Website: lowes
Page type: delivery-shipping
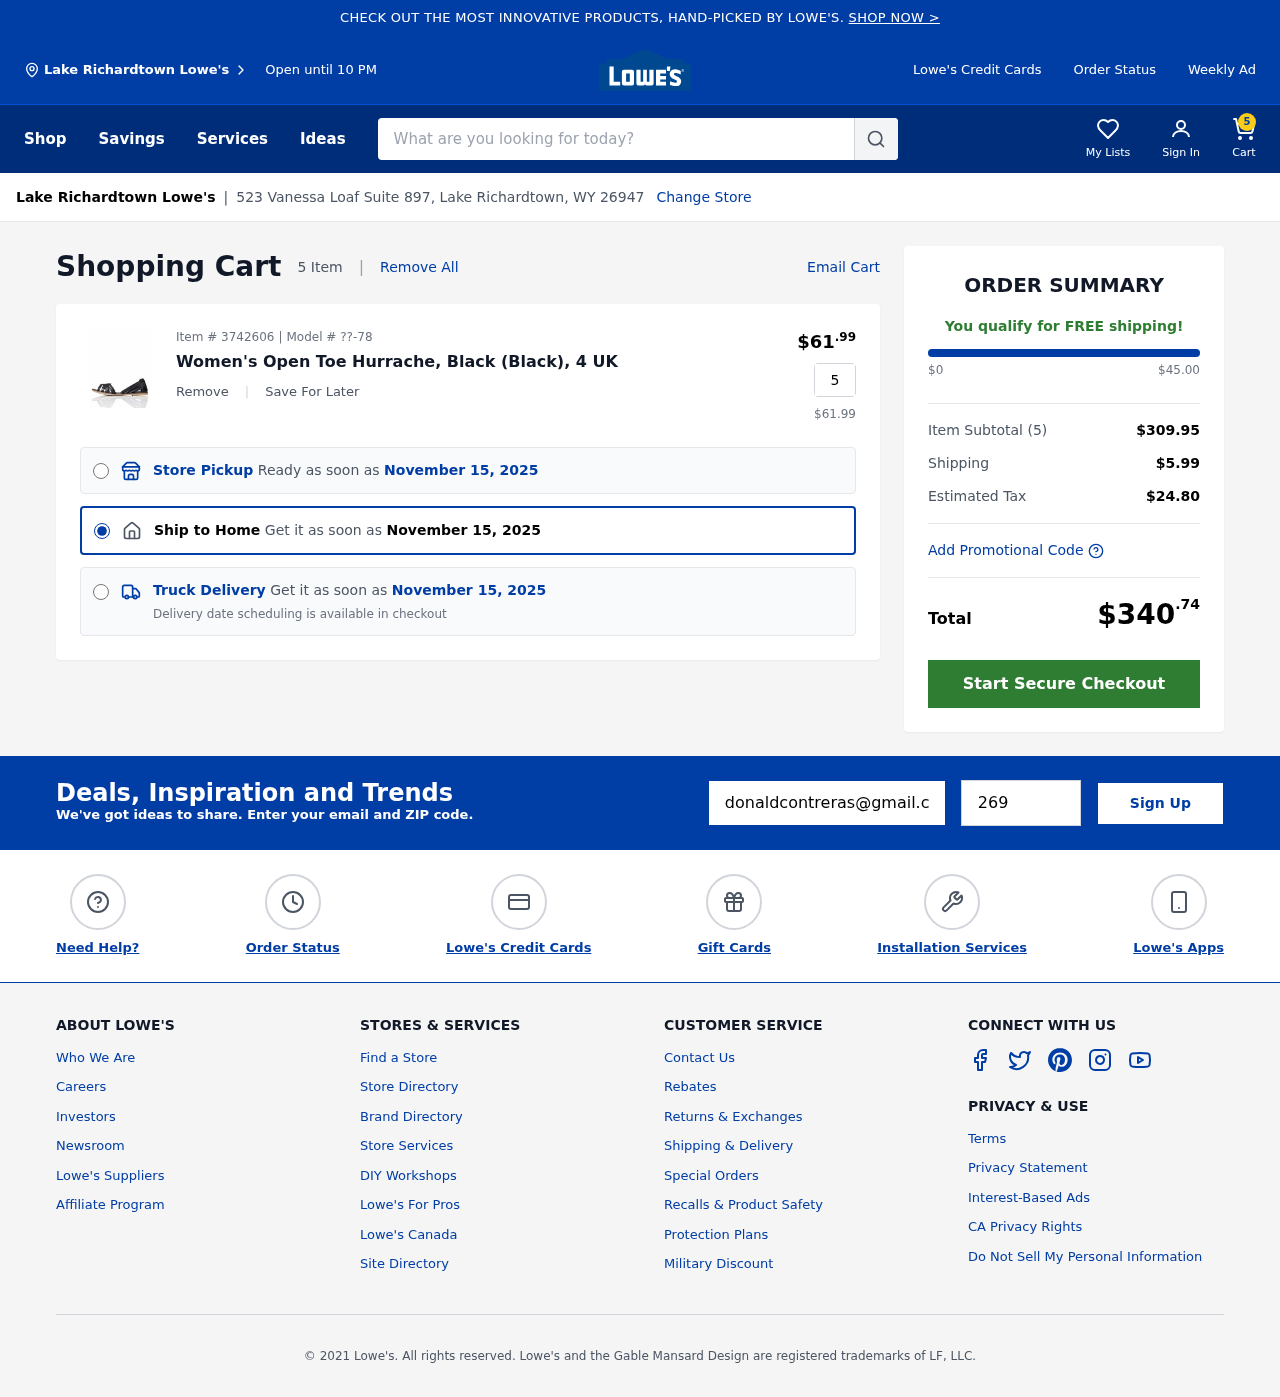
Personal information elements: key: PII_CITY
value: Lake Richardtown
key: PII_EMAIL
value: donaldcontreras@gmail.com
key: PII_POSTCODE
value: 26947
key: PII_STREET
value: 523 Vanessa Loaf Suite 897
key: PII_CITY2
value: Lake Richardtown
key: PII_CITY_STATE_ZIP
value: Lake Richardtown, WY 26947
Product elements: key: PRODUCT1_NAME
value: Women's Open Toe Hurrache, Black (Black), 4 UK
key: PRODUCT1_PRICE
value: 61.99
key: PRODUCT1_QUANTITY
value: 5
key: PRODUCT1_MODEL
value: ??-78
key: PRODUCT1_PRICE2
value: $61.99
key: PRODUCT1_ITEM_NUMBER
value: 3742606
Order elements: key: ORDER_NUM_ITEMS
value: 5
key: ORDER_DELIVERY_DATE
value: November 15, 2025
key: ORDER_DELIVERY_DATE2
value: November 15, 2025
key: ORDER_DELIVERY_DATE3
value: November 15, 2025
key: ORDER_SUBTOTAL
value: $309.95
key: ORDER_SHIPPING_COST
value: $5.99
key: ORDER_TAX
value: $24.80
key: ORDER_TOTAL
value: $340.74
Search elements: key: HEADER_SEARCH
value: What are you looking for today?